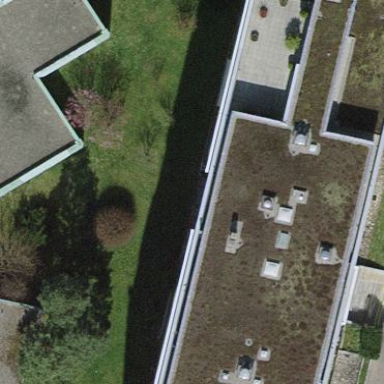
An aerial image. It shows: Building with apartments and flat roof.